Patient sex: M
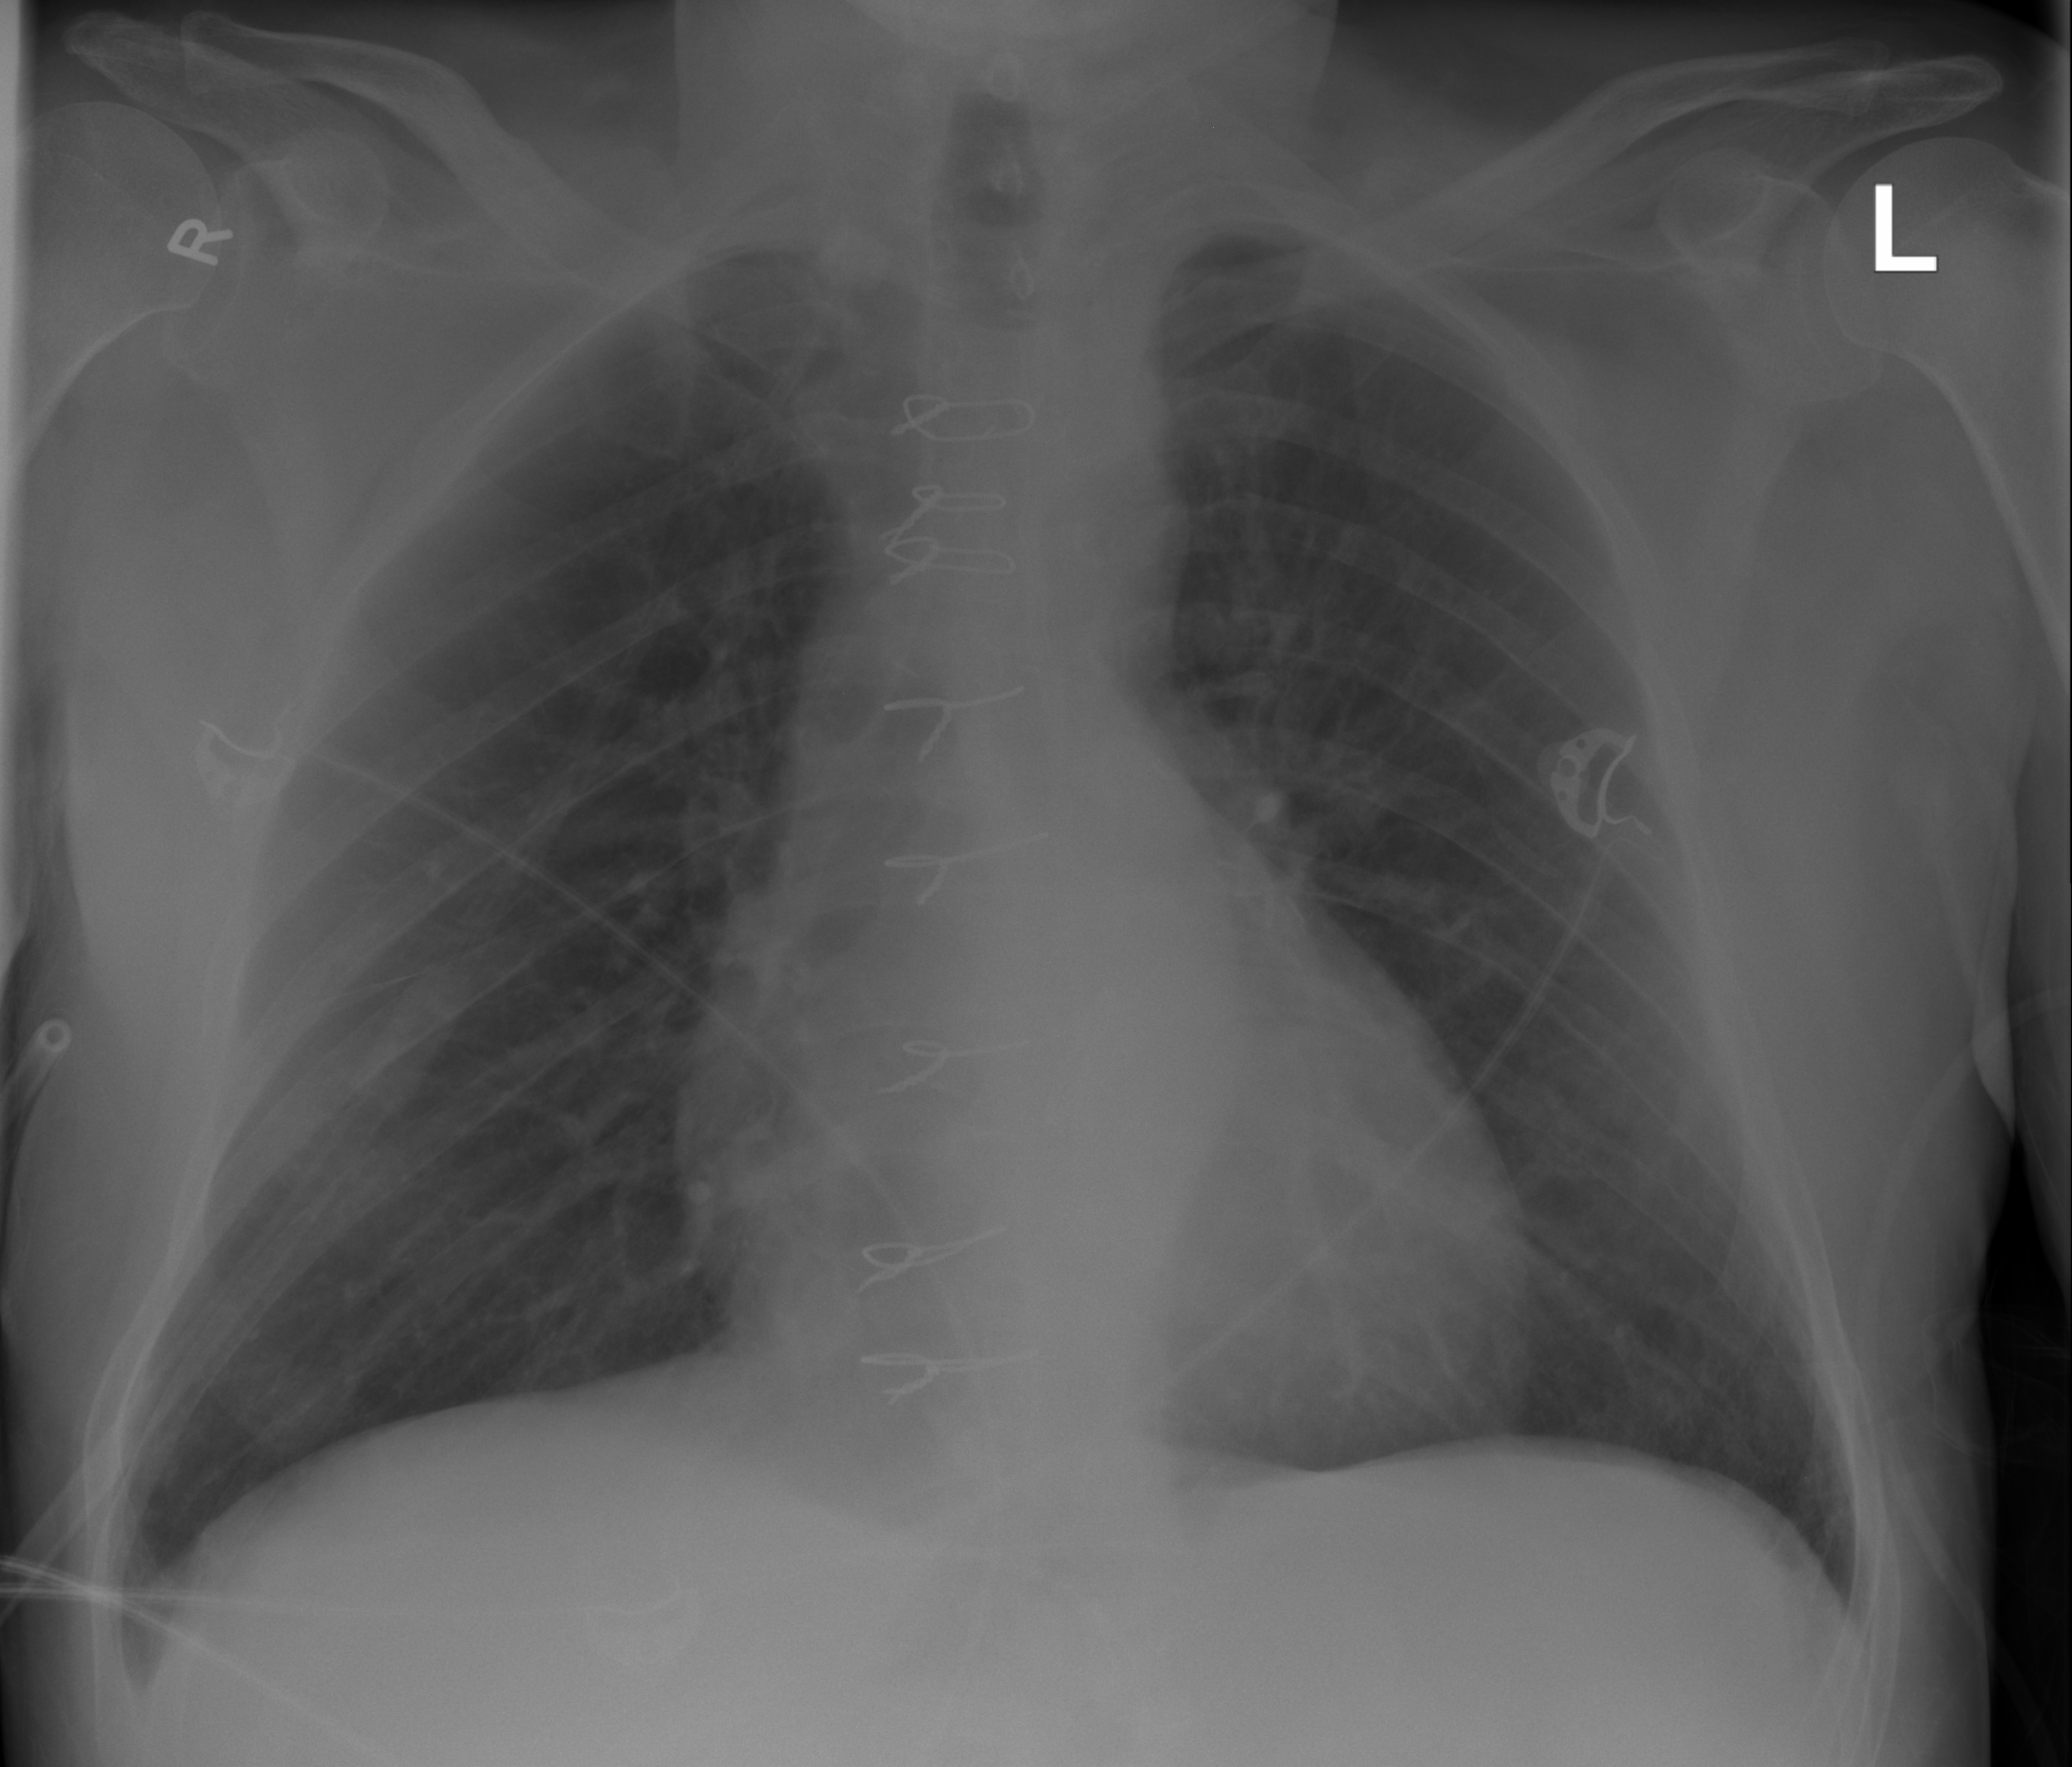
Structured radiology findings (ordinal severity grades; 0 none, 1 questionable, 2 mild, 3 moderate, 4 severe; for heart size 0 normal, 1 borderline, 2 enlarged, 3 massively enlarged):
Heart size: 0
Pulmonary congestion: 0
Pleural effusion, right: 0
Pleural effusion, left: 0
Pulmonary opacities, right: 0
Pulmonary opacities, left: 0
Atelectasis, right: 1
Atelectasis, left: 1